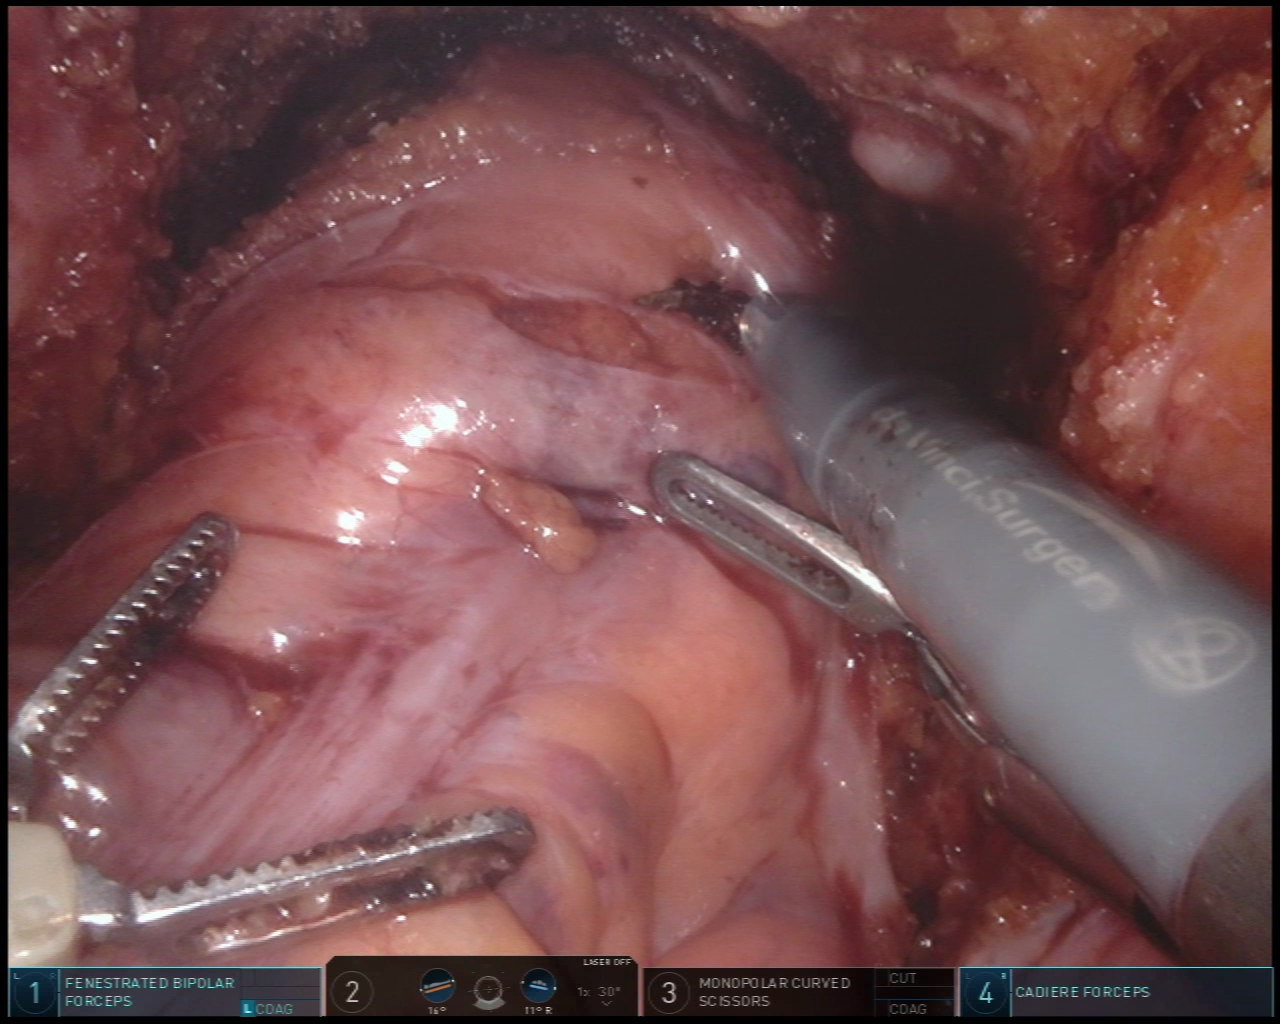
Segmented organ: vesicular_glands
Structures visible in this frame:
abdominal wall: no
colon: no
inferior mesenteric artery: no
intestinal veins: no
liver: no
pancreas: no
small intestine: no
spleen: no
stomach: no
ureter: no
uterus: no
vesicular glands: yes